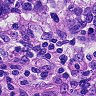
Metastatic tissue present: yes